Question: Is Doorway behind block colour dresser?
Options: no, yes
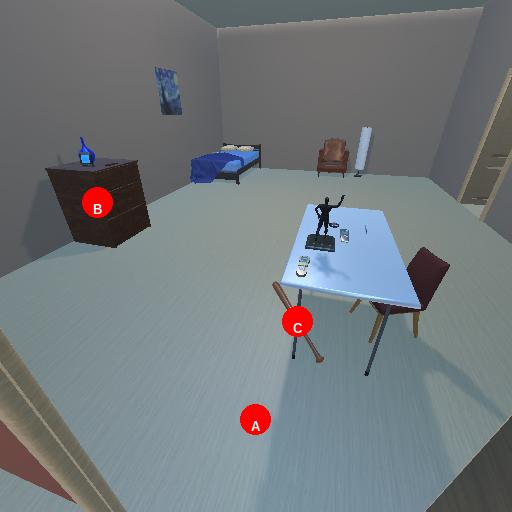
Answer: no